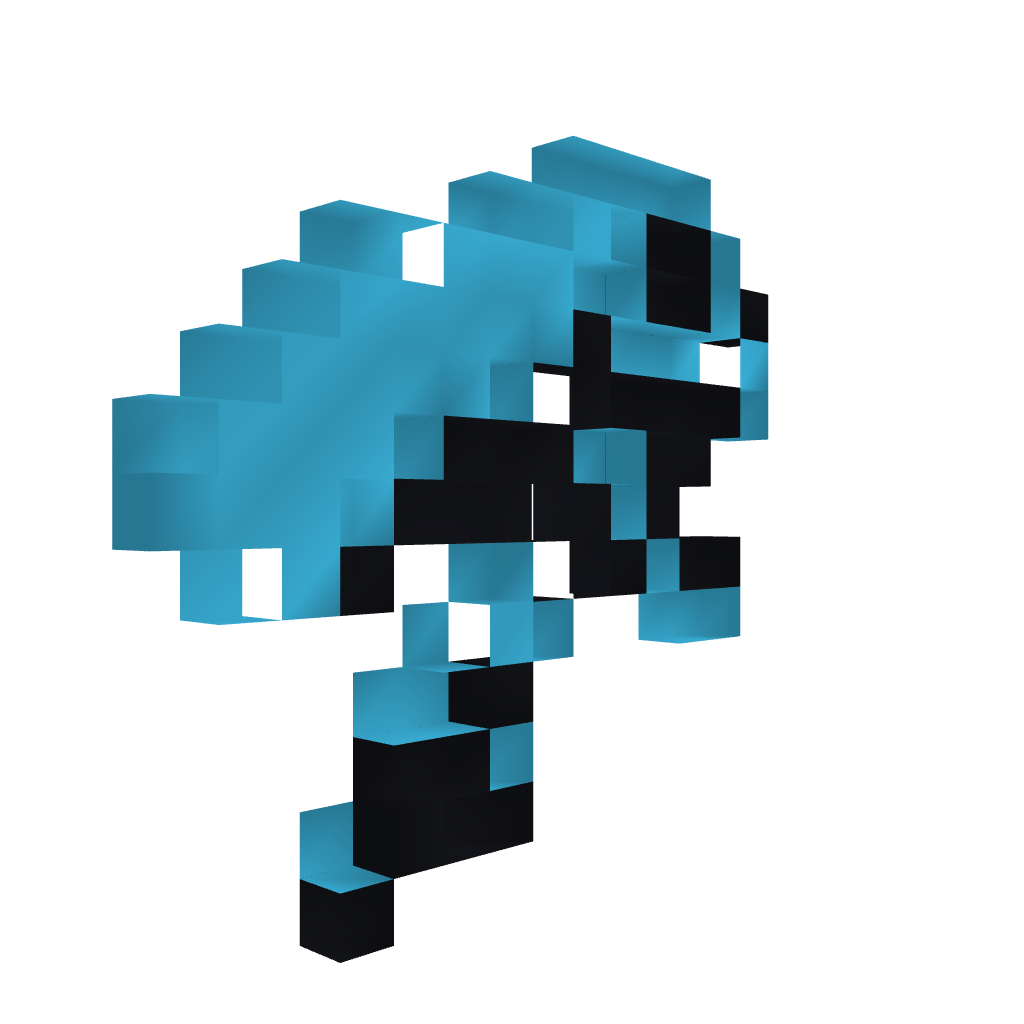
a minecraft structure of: Ghost from Castlevania 1